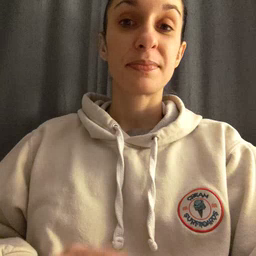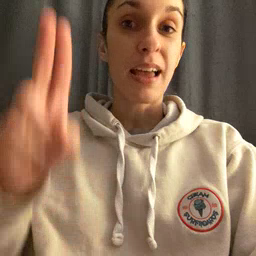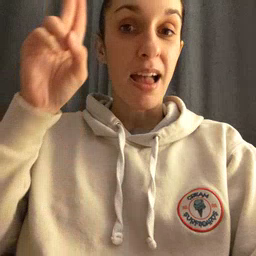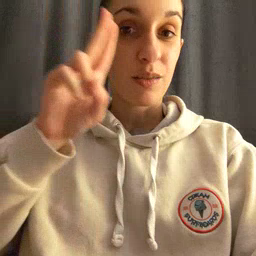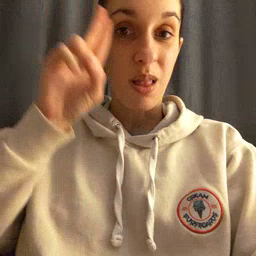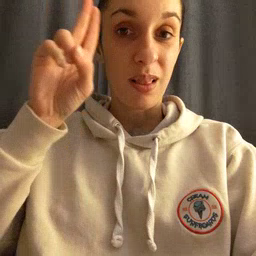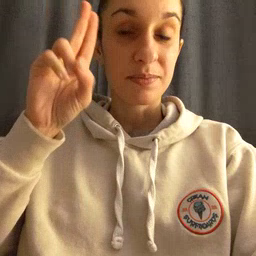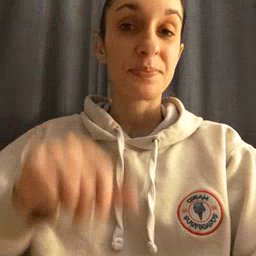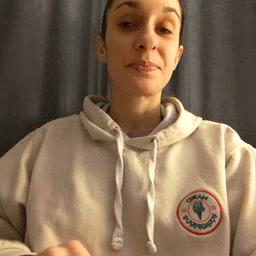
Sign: uncle